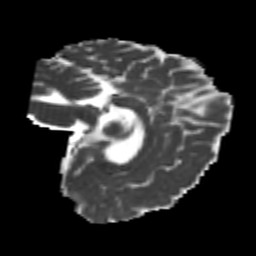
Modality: MD
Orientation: sagittal
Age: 22
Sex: female
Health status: healthy
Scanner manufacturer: philips
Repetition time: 7.386 s
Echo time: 0.08599 s